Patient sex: M
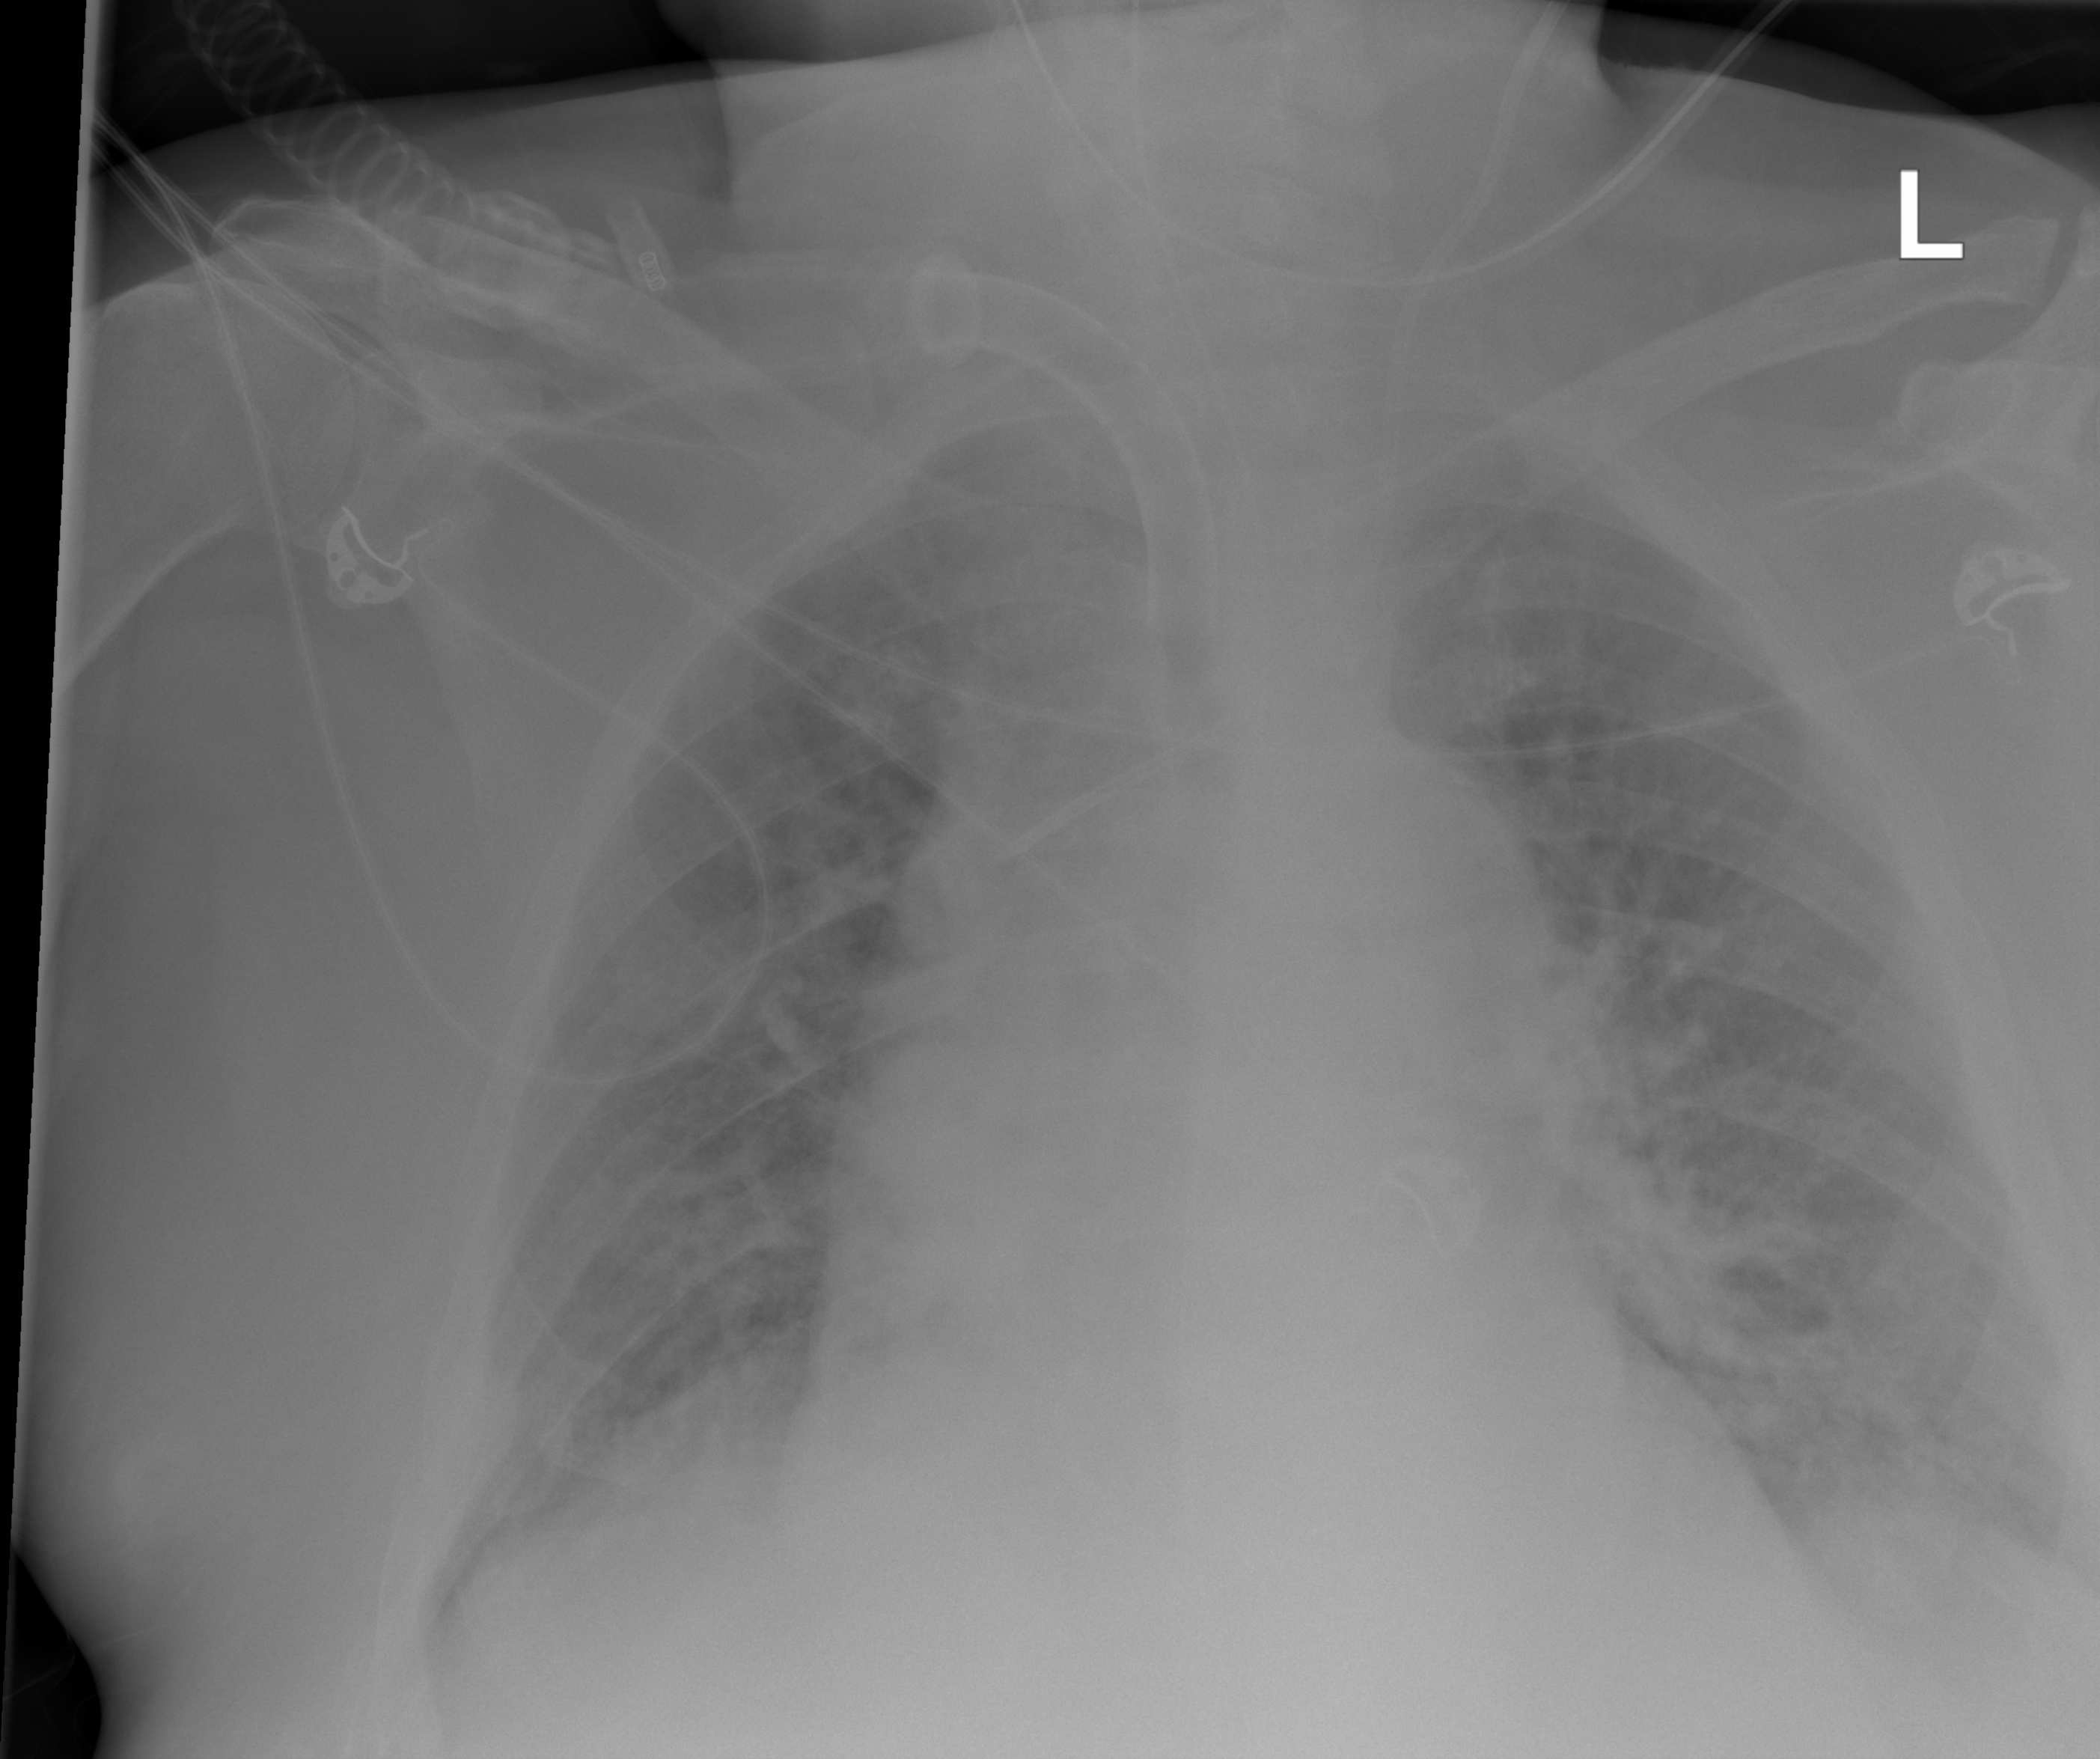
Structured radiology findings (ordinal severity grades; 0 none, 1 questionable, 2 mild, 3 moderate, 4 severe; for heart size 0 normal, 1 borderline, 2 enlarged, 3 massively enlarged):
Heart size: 2
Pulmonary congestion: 2
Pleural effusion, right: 2
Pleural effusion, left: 2
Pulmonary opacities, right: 2
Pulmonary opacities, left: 2
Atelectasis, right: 2
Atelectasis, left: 2